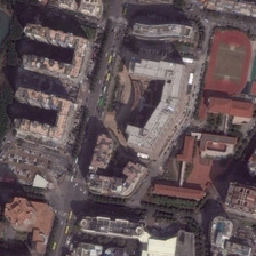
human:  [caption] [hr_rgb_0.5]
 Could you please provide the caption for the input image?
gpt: In this business district, we can see buildings and sports grounds.

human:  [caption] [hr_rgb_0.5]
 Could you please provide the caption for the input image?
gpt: There is a trapezoidal advertisement next to the playground.

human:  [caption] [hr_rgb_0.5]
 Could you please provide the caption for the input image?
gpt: The trapezoidal advertisement is beside the playground.

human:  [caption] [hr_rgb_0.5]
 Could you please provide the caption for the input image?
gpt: in the blocks  we can see a school near the office buildings and a residential building near a park .

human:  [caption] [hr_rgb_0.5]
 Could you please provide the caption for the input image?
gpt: In this business district we can see buildings and a sports ground.